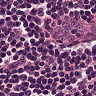
Metastatic tissue present: no